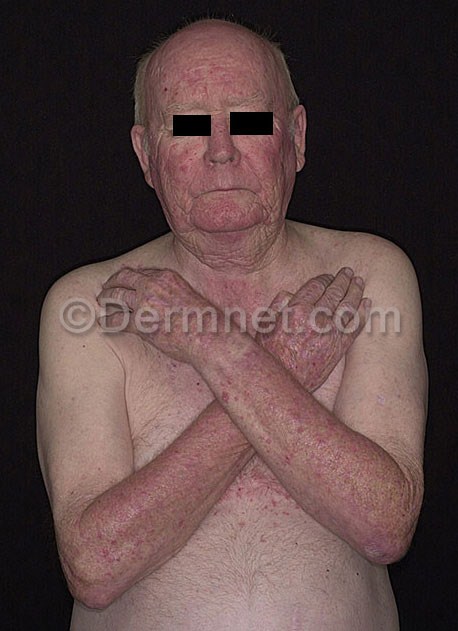
Disease: Exanthems and Drug Eruptions